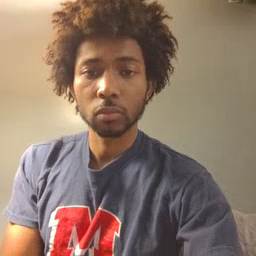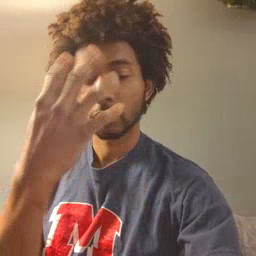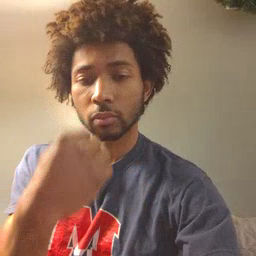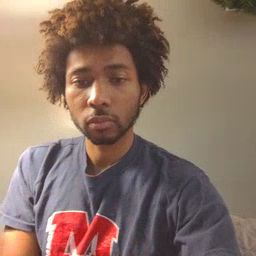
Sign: sleep